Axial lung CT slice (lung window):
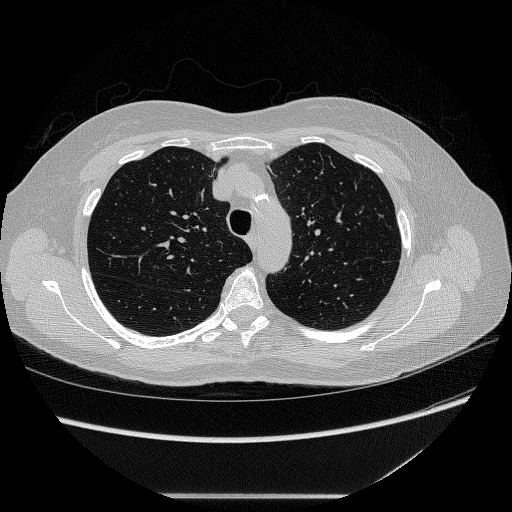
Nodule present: no